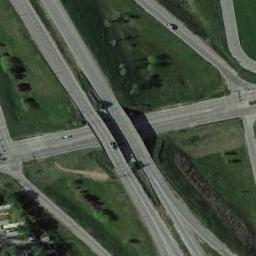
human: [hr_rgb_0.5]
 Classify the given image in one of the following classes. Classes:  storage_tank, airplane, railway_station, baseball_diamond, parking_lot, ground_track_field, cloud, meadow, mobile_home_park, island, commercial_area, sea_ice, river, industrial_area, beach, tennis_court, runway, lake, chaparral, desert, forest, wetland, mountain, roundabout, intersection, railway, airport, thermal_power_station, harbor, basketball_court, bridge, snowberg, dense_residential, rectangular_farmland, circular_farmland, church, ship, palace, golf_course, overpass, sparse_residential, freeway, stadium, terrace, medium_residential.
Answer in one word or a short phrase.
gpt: overpass